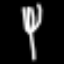
Label: fork